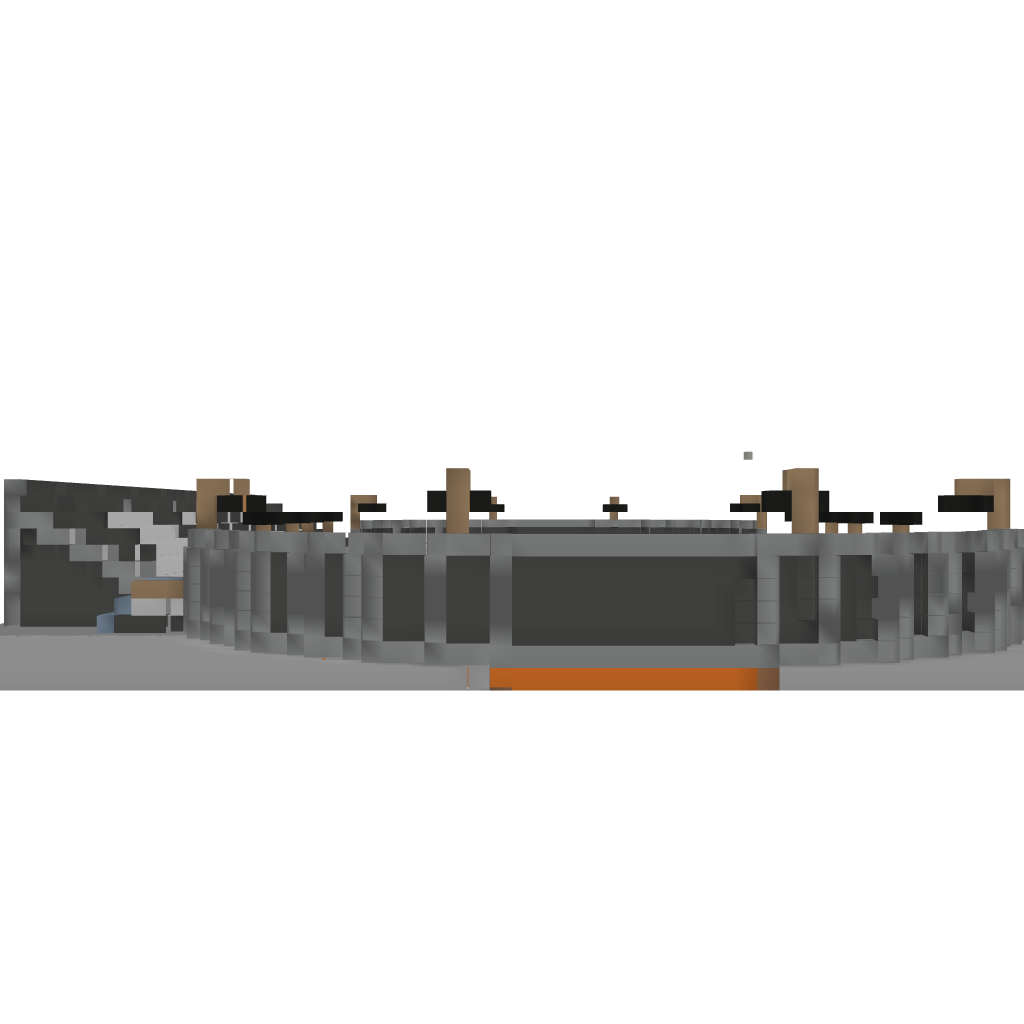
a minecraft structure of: Horse race track